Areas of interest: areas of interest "Botanical Garden"
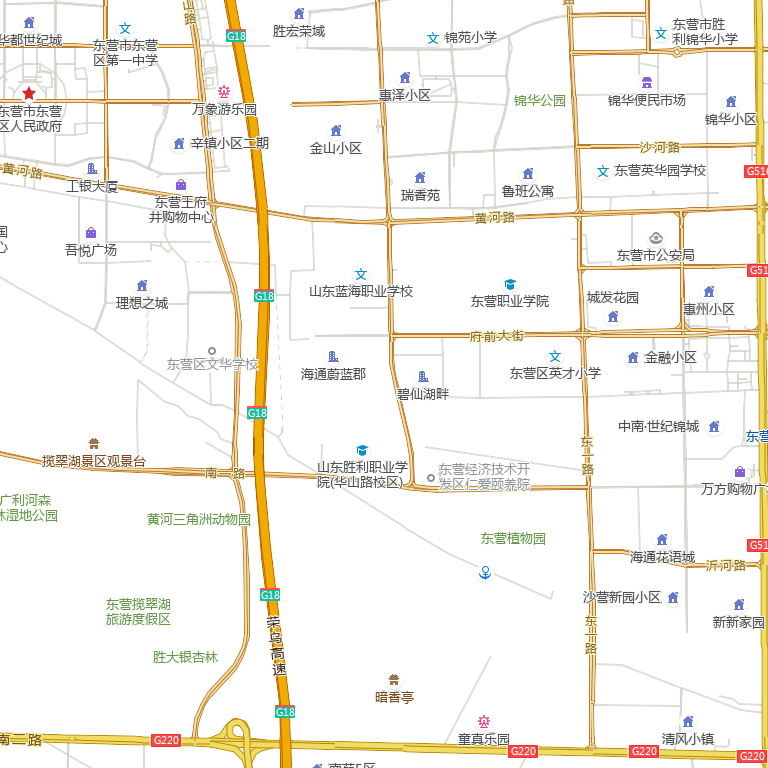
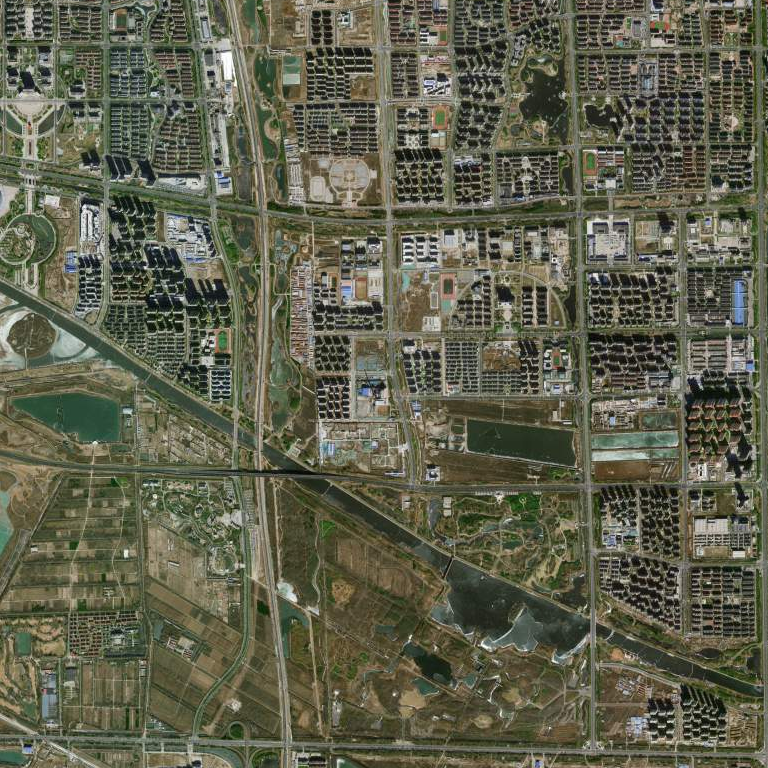